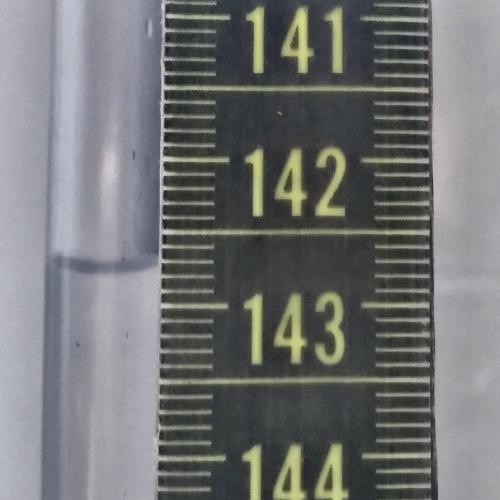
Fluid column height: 142.8 cm